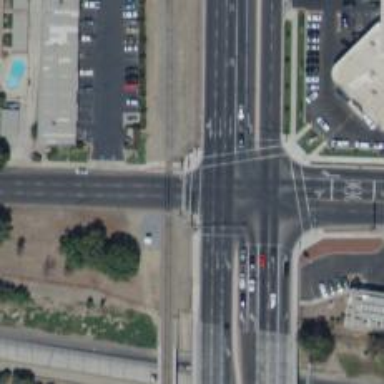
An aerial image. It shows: Crossing with marked lines on the road.